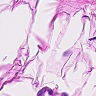
Metastatic tissue present: no